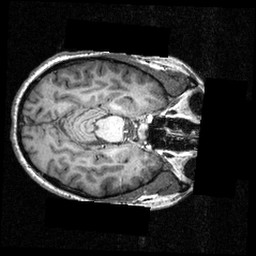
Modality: T1w
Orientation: axial
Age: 26
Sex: female
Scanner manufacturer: siemens
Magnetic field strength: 3.951 T
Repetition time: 1.5 s
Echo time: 0.00335 s